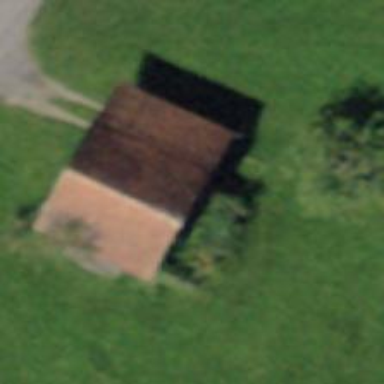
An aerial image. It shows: Barn.